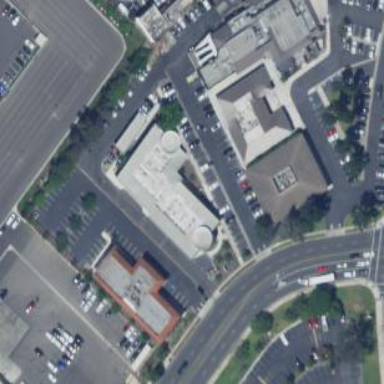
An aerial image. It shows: Commercial building.